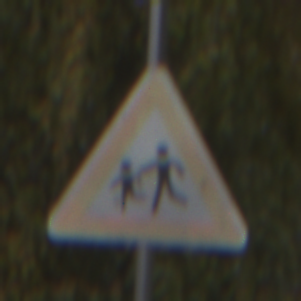
Verkehrszeichen: KinderRechts
Umgebung: Outdoor, Nature
Tageszeit: MorningAfternoon
Wetter: Overcast
Licht: Natural
Jahreszeit: Autumn
Kontrast: LowContrast